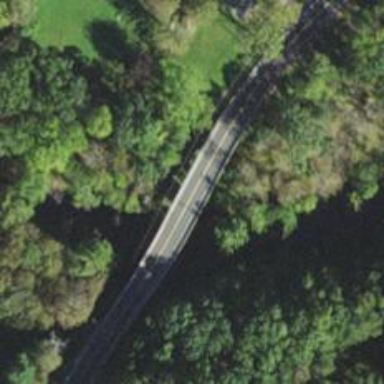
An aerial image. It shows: Secondary road crossing bridge.